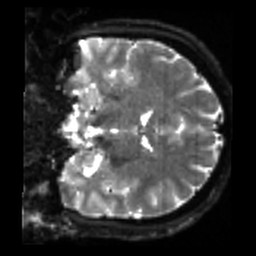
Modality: sbref
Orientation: coronal
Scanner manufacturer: siemens
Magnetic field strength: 3 T
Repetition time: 4 s
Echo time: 0.0594 s